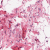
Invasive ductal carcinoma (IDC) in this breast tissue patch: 0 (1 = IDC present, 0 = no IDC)